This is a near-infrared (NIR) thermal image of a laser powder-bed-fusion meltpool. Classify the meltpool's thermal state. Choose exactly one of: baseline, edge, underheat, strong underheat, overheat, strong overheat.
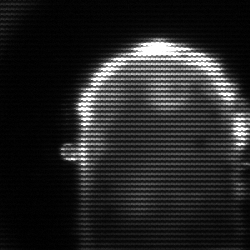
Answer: baseline